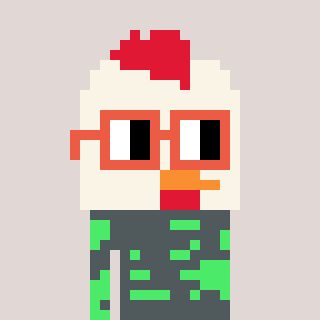
a pixel art character with square orange glasses, a chicken-shaped head and a teal-colored body on a warm background